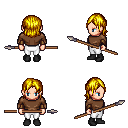
a pixel art fantasy rpg character, female body template, human, light skin, brown long-sleeve shirt, white pants, blonde long bangs hairstyle, cloth bracers, black shoes, spear, four views (front, back, left, right), 2x2 character sprite sheet, small pixel art, hard edges, no anti-aliasing